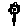
Label: flower